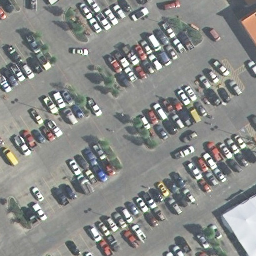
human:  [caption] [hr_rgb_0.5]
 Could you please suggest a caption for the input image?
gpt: It is a parking lot with many cars parked neatly and many parking spots are free .

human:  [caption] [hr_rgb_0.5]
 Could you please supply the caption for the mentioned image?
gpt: Lots of cars parked neatly in the parking lot .

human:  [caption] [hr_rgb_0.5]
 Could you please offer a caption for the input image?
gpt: Lots of cars parked in lines in the parking lot .

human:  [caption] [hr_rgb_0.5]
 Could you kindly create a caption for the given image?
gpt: Many cars parked neatly with many empty parking spaces in the parking lot .

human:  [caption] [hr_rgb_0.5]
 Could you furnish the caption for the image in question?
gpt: Many cars parked in lines with many free parking spots in the parking lot .